Brain MRI, t2w sequence, axial 2D slice.
Patient: age 32, sex F, weight 95 kg, height 1.95 m
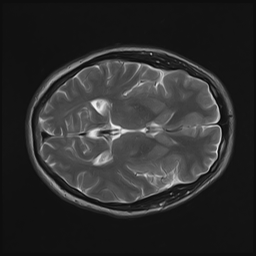